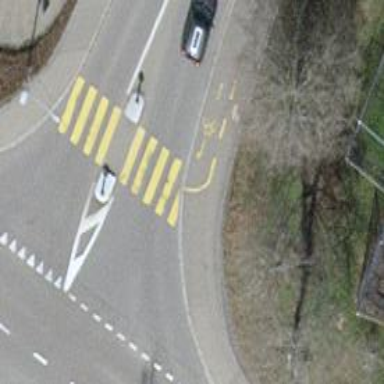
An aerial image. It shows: Crossing on the cycleway.